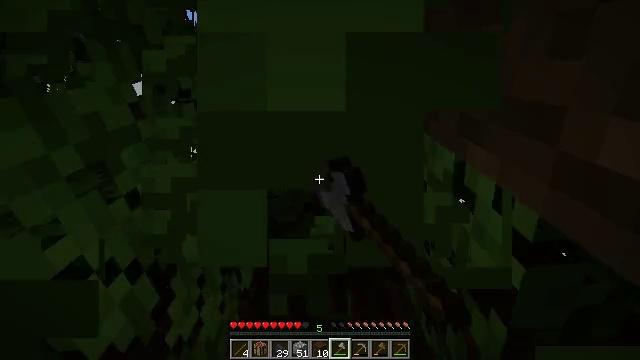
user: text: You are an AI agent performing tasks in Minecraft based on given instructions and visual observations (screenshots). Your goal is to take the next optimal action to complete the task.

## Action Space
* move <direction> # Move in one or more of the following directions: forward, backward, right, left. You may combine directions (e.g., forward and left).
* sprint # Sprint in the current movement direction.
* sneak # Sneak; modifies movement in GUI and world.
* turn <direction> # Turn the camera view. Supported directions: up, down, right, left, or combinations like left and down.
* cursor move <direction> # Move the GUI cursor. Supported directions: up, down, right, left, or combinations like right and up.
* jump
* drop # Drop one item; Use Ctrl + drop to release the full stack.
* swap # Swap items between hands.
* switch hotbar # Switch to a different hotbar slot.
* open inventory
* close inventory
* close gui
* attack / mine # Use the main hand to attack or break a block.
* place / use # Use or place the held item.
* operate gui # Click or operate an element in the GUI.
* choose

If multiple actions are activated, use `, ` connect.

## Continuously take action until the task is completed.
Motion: motion action
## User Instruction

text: Collect dark oak leaves by breaking them.
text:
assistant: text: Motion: attack / mine